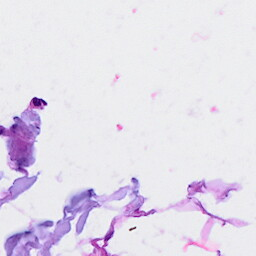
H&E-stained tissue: Breast